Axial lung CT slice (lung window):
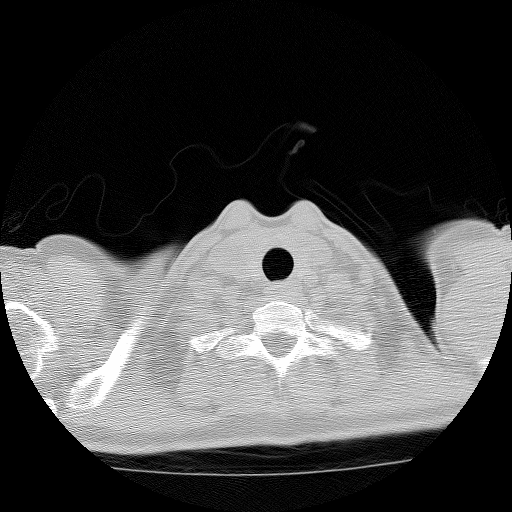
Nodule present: no